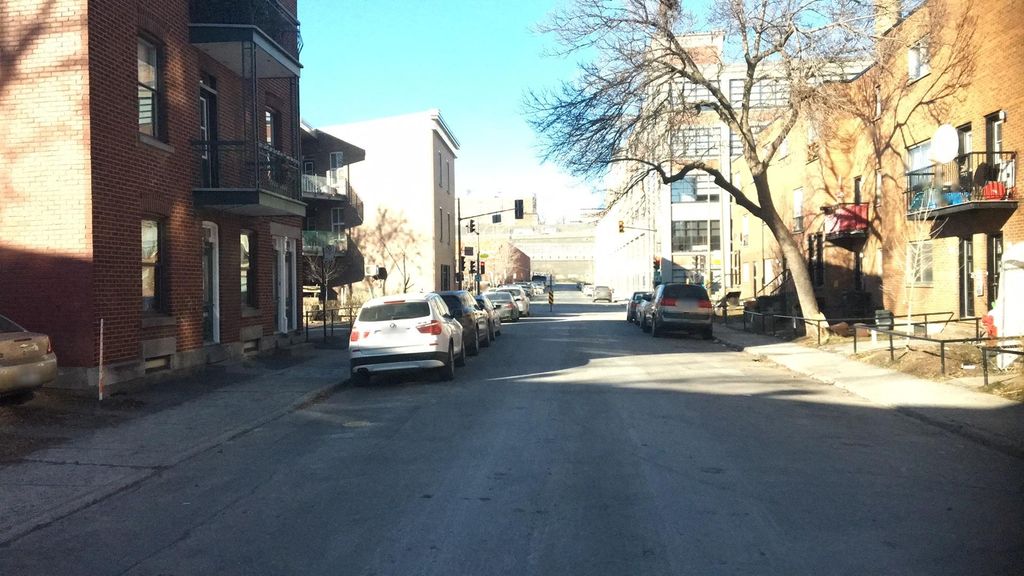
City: montreal